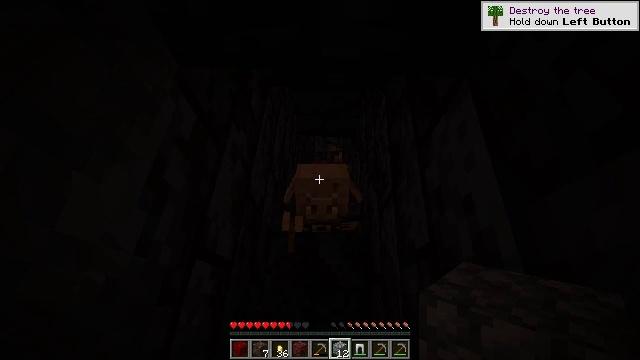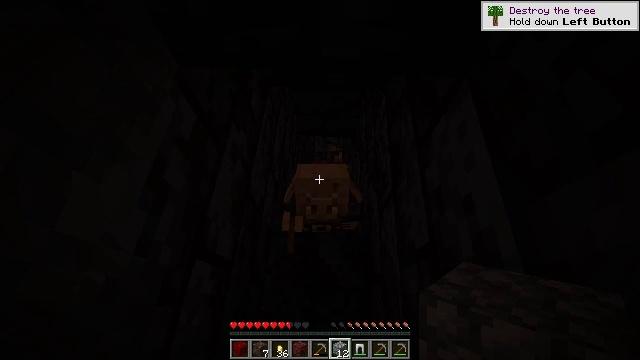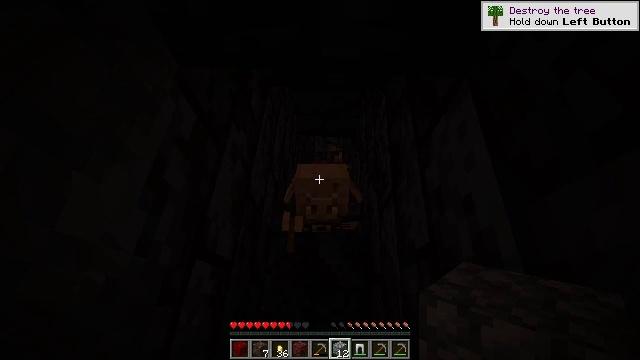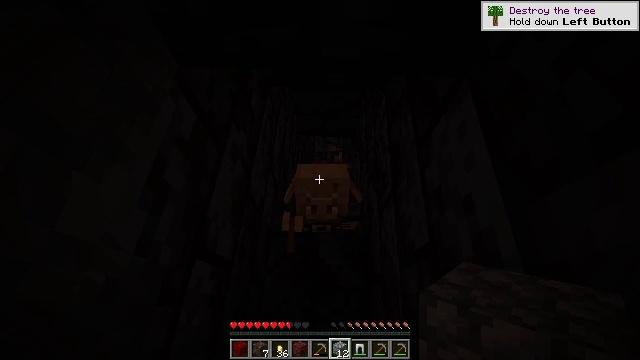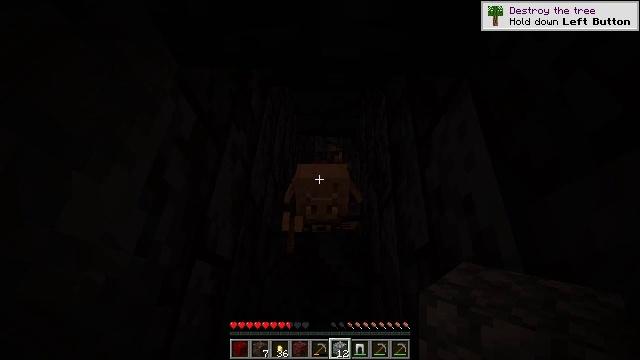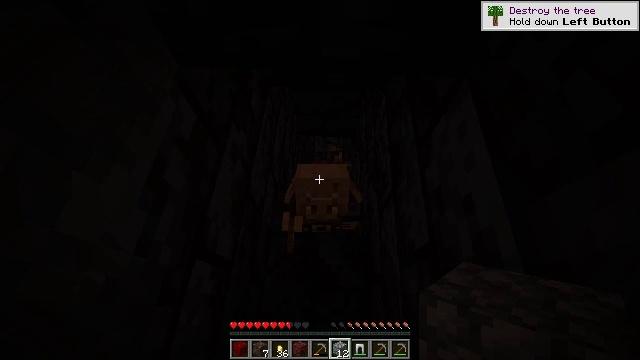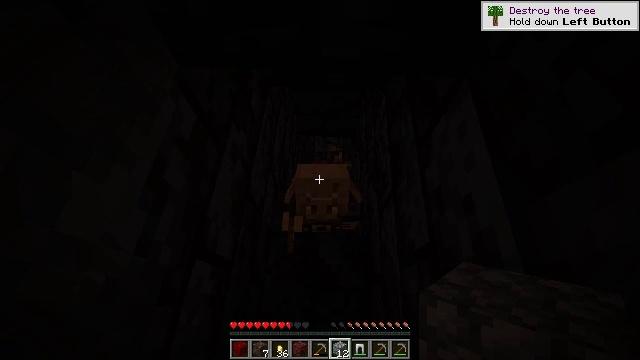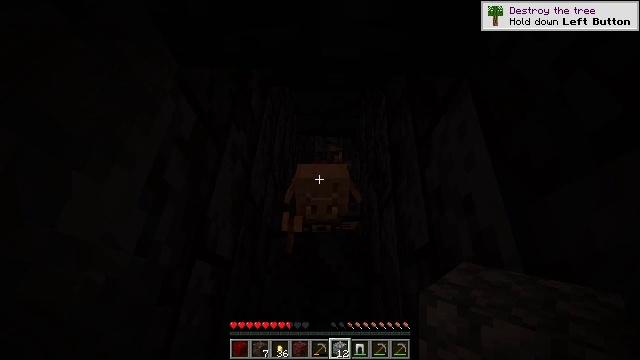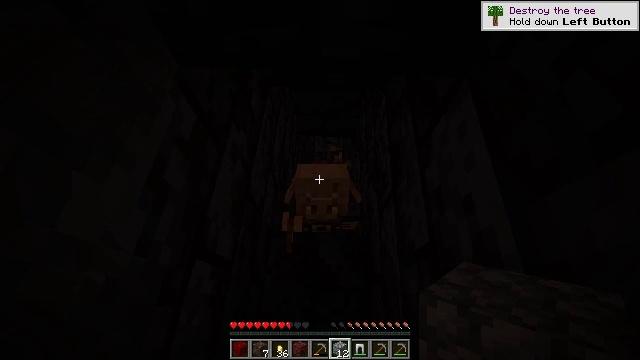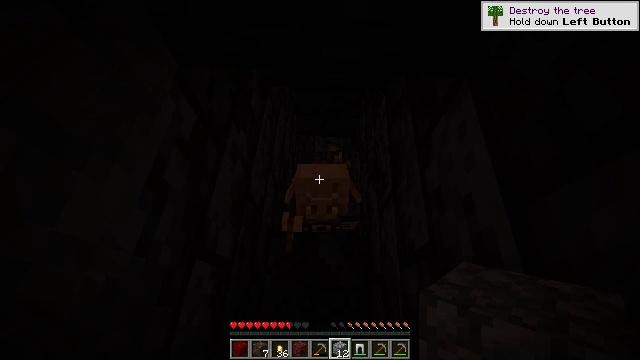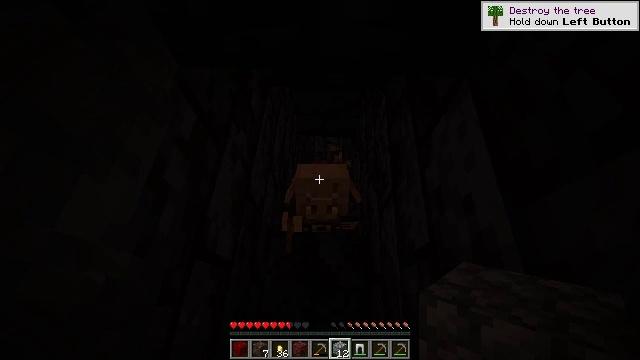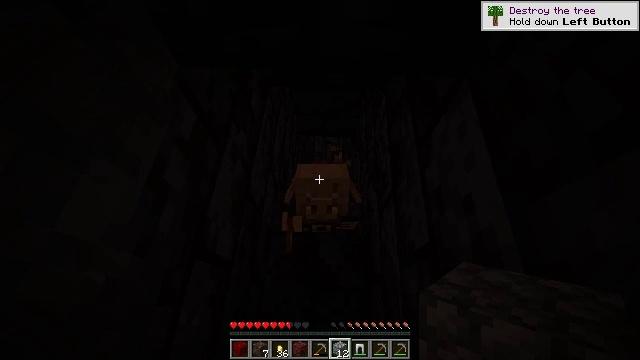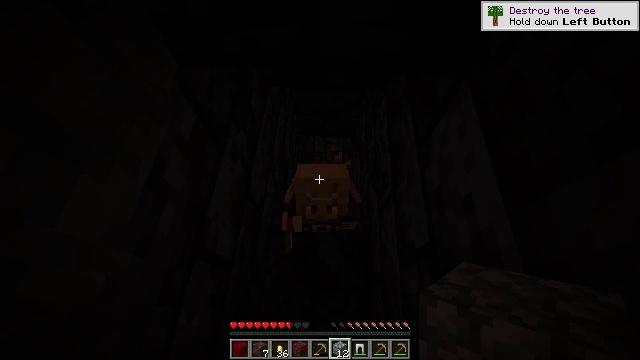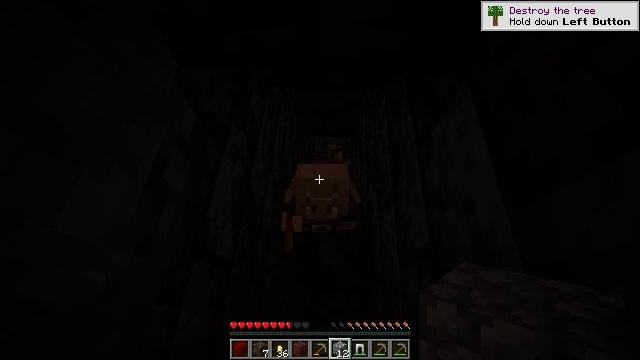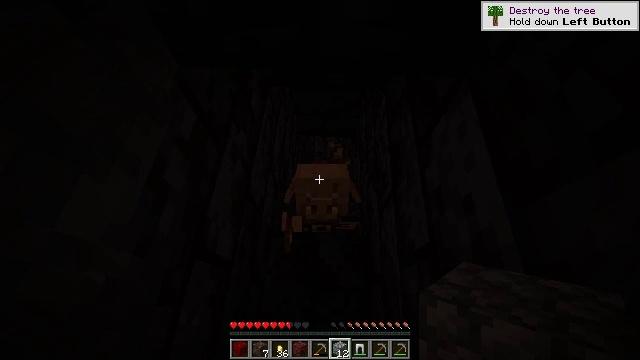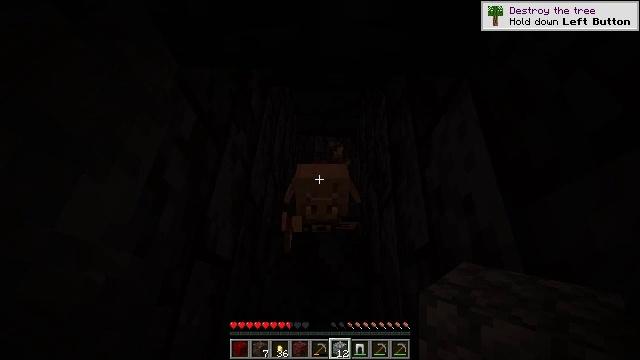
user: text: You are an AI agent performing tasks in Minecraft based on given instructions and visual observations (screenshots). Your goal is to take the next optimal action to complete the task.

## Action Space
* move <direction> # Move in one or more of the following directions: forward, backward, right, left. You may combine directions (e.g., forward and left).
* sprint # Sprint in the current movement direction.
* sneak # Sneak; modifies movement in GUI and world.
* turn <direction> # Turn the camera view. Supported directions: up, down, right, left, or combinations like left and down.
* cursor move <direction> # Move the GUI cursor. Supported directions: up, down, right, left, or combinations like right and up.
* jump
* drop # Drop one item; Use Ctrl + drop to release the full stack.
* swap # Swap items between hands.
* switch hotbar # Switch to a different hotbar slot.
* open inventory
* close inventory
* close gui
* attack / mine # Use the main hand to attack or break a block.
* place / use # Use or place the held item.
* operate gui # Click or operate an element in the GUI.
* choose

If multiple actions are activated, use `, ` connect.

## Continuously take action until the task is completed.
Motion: motion action
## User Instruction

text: Battle the piglin brute.
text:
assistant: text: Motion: no_op
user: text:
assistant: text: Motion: no_op
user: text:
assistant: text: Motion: no_op
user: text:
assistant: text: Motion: no_op
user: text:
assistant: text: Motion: no_op
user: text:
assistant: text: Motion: no_op
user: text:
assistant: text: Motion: no_op
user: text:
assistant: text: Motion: no_op
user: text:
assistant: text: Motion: no_op
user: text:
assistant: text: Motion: no_op
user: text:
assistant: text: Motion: no_op
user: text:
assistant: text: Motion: no_op
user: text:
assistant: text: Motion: no_op
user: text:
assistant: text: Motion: no_op
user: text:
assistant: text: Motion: no_op
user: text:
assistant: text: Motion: no_op
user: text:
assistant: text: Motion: no_op
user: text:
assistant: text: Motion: no_op
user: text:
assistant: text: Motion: no_op
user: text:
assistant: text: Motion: no_op
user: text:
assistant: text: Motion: no_op
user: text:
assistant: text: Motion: no_op
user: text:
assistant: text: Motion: sprint
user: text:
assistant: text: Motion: sprint
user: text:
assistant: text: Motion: sprint
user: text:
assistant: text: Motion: sprint
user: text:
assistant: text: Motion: sprint
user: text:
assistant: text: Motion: sprint
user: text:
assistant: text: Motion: sprint
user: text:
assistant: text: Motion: sprint